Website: lowes
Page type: customer-info-address
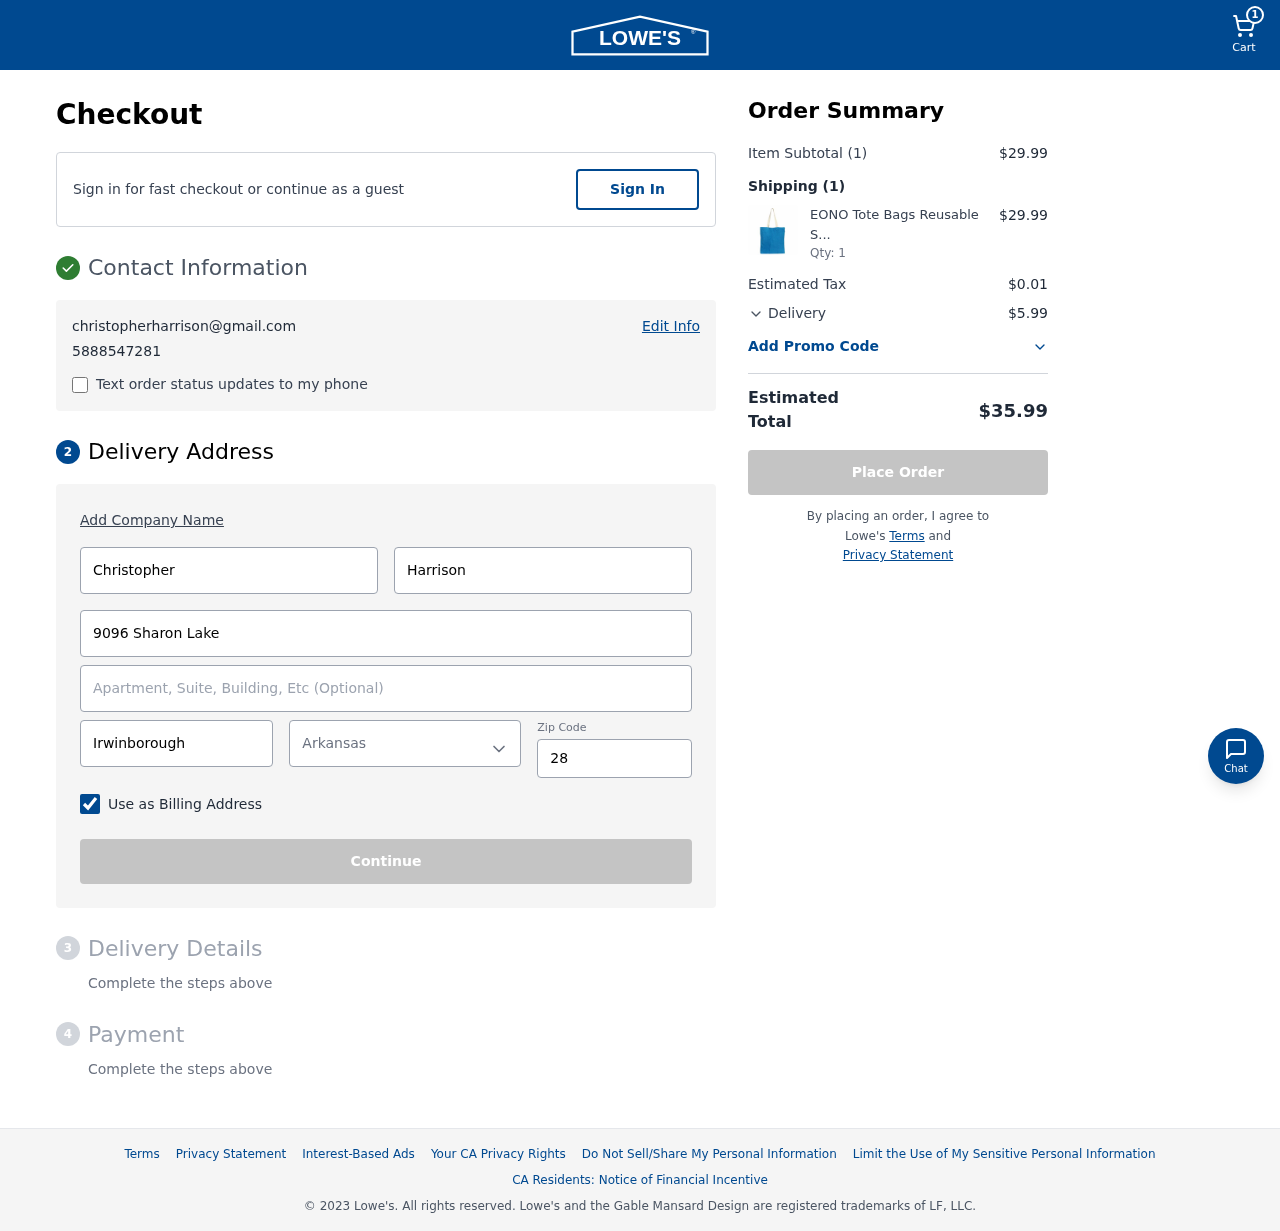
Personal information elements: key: PII_CITY
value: Irwinborough
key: PII_EMAIL
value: christopherharrison@gmail.com
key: PII_FIRSTNAME
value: Christopher
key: PII_LASTNAME
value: Harrison
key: PII_PHONE
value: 5888547281
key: PII_POSTCODE
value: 28221
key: PII_STATE
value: Arkansas
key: PII_STREET
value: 9096 Sharon Lake
Product elements: key: PRODUCT1_NAME
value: EONO Tote Bags Reusable Shopping Bag Eco-Friendly Recycled Cotton Fabric Handbag Grocery Shoulder Pl
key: PRODUCT1_QUANTITY
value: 1
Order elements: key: ORDER_NUM_ITEMS
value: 1
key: ORDER_SUBTOTAL
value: $29.99
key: ORDER_NUM_ITEMS2
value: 1
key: ORDER_SUBTOTAL2
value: $29.99
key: ORDER_TAX
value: $0.01
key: ORDER_SHIPPING_COST
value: $5.99
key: ORDER_TOTAL
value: $35.99